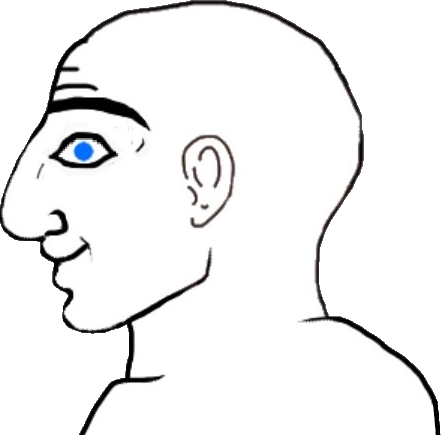
Label: 4_Yes_Chad